Question: I generated some caves with <URL>. The problem is that the output is far too small and i want to scale it up about 10-20 times. When i do so every pixel becomes visible so i need some algorithm to solve this. I thought about some sinus or cubic interpolation as it is in 1 dimension, that goes along the edges and interpolates between the centers of the pixels... So basicly the height of each pixel would be the Y axis of the graph. The image itself has only 2 "colors" wich are black and white.
The black dot is the center of each pixel and the red line the Interpolation i would like to archive:

Is there a way to realise that? Or is it impossible? I wonder how i could solve it when the caves edge goes back on the X axis, since the graph couldnt have 2 dots for each X.
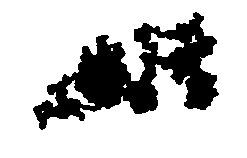
Answer: You can blur or antialias and then posterize to BW again. Basically this is going to smooth the edges, as if you applied an exponential smoothing function.